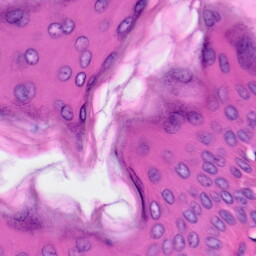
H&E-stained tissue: Skin